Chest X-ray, AP view. Patient: 41 years old, sex M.
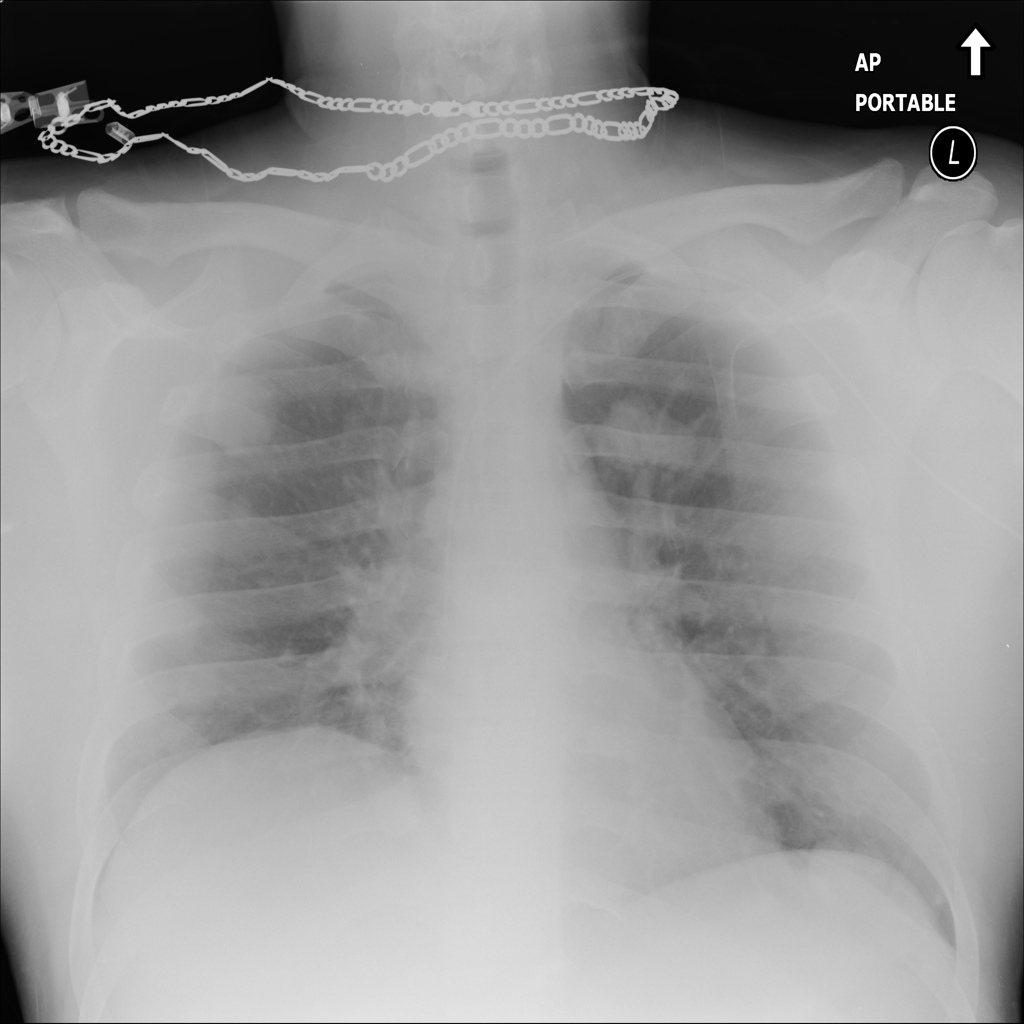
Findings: No Finding